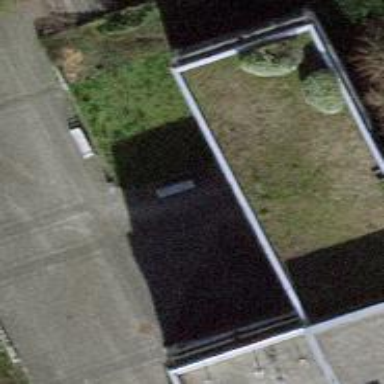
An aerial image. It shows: Bench for seating.